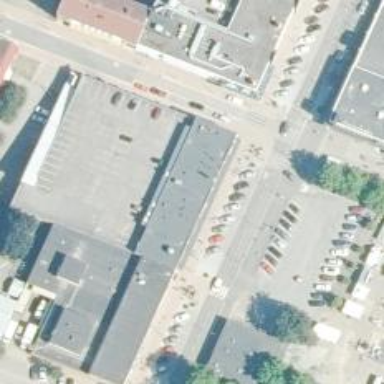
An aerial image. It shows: Convenience shop.